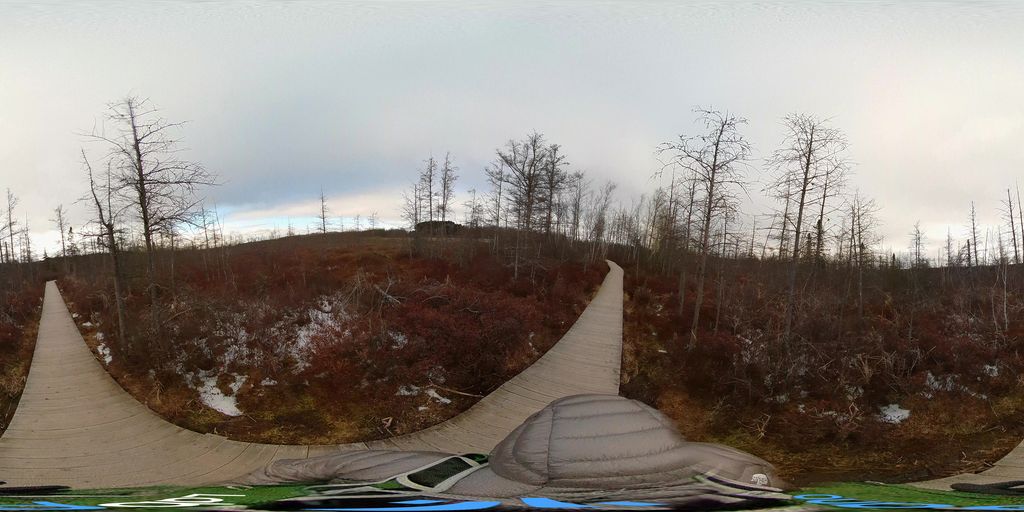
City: ottawa-gatineau